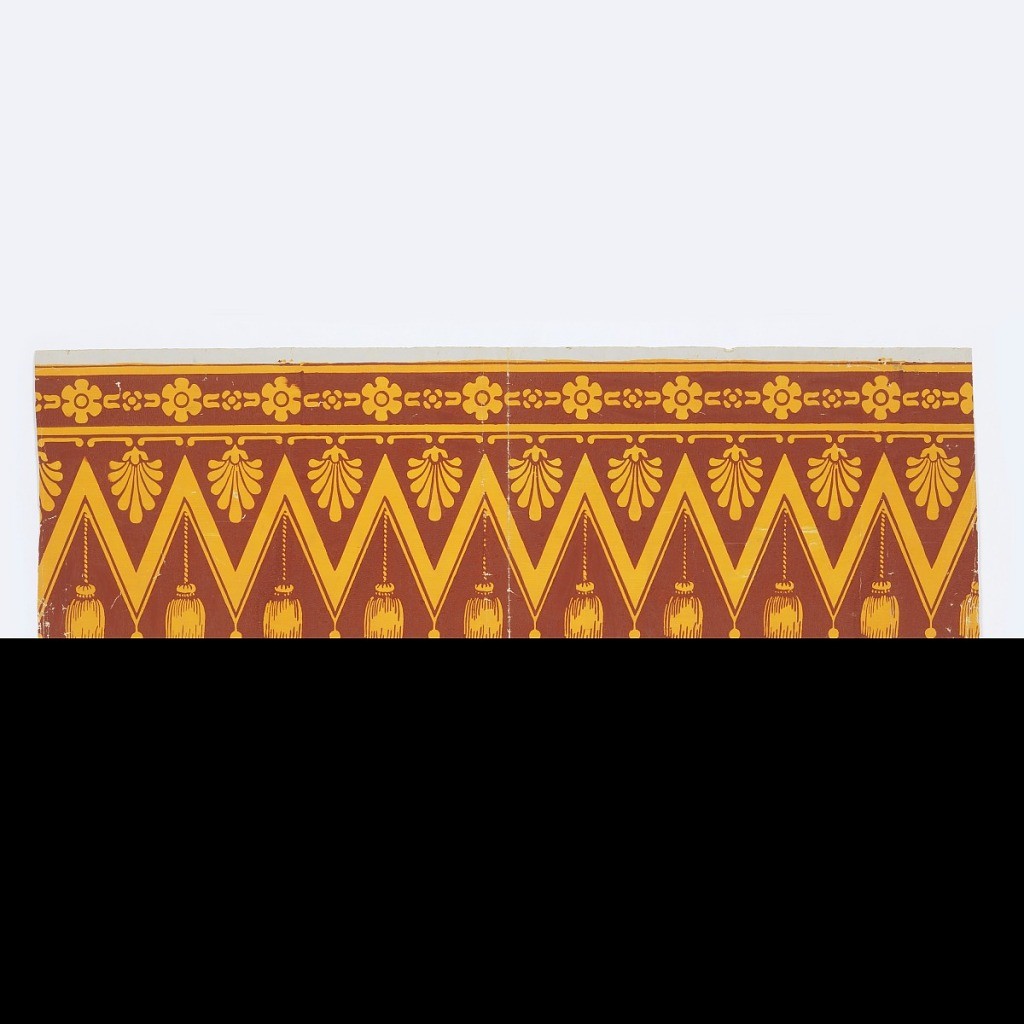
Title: Border
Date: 1820–1850
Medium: Block-printed on handmade paper
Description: Imitation textile, drapery or passementerie border. Wide zig-zag or herringbone pattern with suspended anthemia and tassels. Narrow band of floral motifs across top edge.  Printed in ocher and rust-color.

H# 461